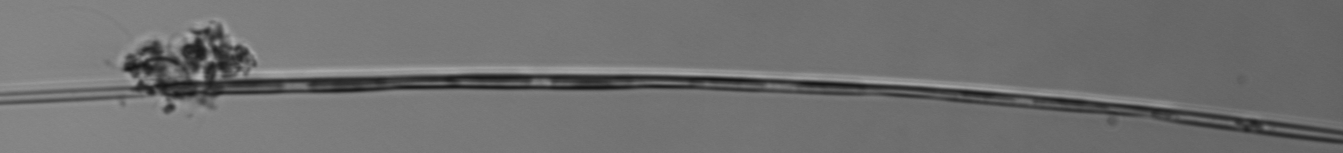
Label: Pseudo-nitzschia